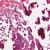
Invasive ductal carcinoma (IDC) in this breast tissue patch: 0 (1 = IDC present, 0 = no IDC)